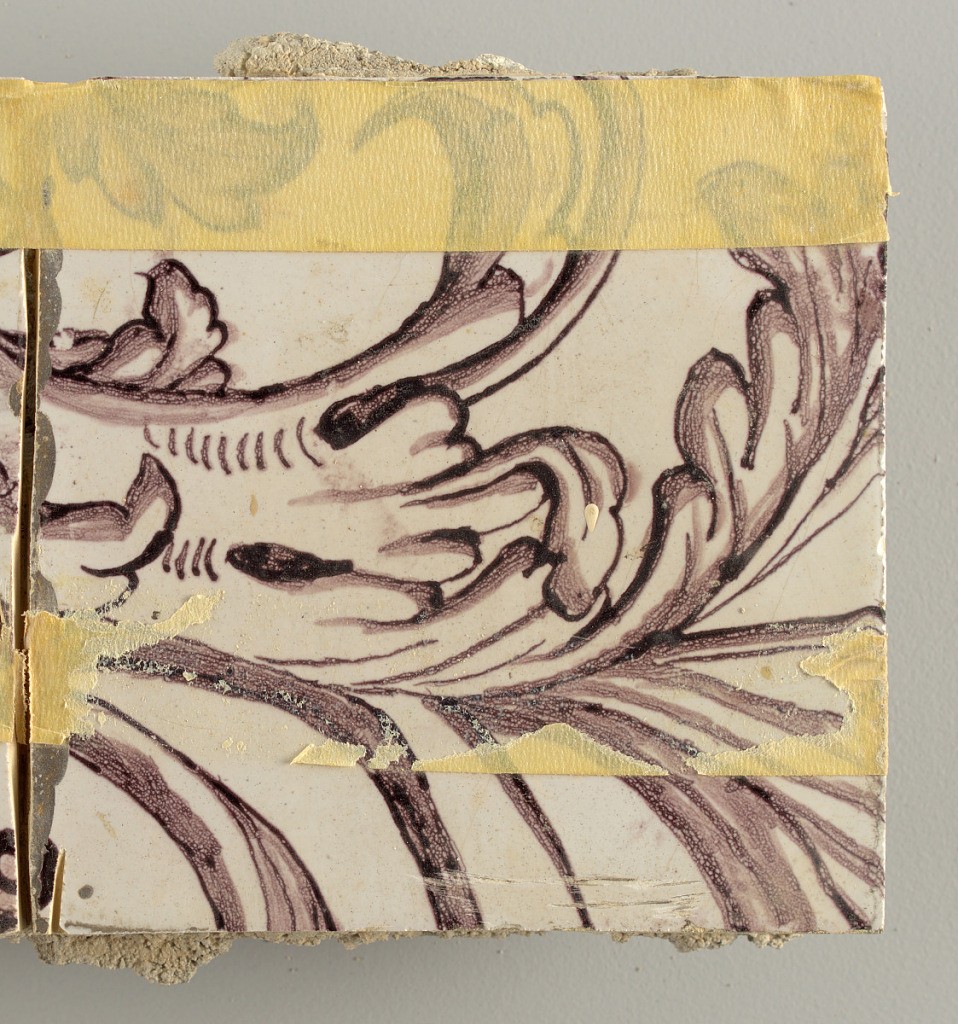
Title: Wall facing
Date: ca. 1725
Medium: tin-glazed earthenware, underglaze
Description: Two vertical rectangles, twenty-three tiles high.  A) Nine tiles wide at top; seven tiles wide at bottom.  B) Ten and one-half tiles wide.

Arabesque design of foliage.  A) with centered figure of Justice under a canopy.  B) with centered urn.